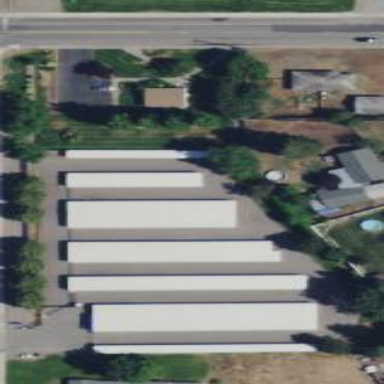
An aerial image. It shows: Retail area with storage rental shop.